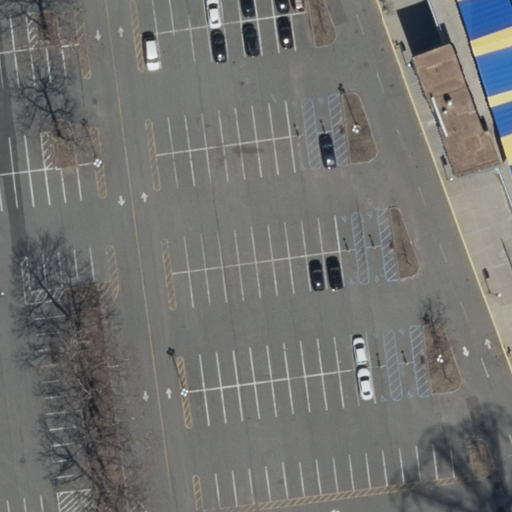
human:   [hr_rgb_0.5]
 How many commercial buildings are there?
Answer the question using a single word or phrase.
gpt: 0

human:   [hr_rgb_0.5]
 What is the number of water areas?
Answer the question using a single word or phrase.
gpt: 0

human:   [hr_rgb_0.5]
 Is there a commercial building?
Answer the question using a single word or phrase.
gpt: no

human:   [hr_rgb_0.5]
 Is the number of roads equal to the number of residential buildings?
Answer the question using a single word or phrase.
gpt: no

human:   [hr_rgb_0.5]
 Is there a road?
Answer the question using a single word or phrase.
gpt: yes

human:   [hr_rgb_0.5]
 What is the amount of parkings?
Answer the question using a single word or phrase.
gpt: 1

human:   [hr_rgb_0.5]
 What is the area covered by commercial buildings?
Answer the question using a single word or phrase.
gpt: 0m2

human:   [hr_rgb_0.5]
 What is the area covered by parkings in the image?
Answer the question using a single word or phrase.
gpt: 141m2

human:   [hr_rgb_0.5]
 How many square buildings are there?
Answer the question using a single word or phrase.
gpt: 0

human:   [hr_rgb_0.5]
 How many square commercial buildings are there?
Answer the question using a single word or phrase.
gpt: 0

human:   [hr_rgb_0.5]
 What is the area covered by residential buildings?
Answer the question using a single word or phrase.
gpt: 412m2

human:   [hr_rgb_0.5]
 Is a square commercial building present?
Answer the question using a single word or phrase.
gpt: no

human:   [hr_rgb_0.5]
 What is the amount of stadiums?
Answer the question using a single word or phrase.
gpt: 1

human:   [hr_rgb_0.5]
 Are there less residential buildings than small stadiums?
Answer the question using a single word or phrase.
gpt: no

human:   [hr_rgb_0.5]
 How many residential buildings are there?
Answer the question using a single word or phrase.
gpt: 1

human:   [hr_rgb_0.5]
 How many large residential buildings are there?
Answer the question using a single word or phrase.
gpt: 0

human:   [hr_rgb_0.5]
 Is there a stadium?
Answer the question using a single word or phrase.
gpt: yes

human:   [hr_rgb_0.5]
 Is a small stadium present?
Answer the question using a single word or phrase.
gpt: no

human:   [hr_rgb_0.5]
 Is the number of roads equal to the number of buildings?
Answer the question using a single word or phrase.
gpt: no

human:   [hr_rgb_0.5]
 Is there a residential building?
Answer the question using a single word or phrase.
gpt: yes

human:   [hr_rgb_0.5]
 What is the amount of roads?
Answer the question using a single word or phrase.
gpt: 10

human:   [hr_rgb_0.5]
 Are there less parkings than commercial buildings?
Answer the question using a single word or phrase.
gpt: no

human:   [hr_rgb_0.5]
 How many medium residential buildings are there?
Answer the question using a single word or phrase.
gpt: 1

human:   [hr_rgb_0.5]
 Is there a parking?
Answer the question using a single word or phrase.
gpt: yes

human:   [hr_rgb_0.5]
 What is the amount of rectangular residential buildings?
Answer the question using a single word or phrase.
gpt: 1

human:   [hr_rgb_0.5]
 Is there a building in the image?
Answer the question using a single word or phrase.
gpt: yes

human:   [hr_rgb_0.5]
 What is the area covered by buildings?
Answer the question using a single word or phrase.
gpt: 412m2

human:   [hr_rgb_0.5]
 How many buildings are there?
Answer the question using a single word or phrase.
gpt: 1

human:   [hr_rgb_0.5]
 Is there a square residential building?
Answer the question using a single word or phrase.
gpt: no

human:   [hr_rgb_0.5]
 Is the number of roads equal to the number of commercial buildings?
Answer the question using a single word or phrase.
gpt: no

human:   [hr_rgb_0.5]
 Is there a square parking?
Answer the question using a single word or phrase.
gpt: no

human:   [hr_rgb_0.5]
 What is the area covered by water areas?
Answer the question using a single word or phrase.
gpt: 0m2

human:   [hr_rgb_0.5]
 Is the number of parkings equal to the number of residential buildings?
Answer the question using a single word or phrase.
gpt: yes

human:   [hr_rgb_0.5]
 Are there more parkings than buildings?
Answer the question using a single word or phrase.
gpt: no

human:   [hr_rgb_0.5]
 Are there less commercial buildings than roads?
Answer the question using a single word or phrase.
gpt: yes

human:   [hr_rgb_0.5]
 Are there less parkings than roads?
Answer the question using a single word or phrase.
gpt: yes

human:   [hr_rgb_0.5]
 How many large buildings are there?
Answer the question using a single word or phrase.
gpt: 0

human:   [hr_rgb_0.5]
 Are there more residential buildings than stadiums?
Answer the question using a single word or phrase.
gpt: no

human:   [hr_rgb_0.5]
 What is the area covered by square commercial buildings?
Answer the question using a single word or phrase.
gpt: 0m2

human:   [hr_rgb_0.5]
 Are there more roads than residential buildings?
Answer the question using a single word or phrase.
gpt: yes

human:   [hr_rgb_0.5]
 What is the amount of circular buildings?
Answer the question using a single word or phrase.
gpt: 0

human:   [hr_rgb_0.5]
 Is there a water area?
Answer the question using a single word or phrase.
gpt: no

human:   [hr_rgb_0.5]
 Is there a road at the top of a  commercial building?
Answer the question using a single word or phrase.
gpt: no

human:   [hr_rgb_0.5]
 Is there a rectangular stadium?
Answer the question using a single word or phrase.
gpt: yes

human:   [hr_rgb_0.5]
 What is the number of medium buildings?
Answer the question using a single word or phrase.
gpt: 1

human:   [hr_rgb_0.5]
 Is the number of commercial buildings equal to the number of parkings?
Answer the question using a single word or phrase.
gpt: no

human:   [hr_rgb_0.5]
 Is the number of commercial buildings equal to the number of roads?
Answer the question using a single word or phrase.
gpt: no

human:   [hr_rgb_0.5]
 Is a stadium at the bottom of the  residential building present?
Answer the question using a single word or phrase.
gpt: no

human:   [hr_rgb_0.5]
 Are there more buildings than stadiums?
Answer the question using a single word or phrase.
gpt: no

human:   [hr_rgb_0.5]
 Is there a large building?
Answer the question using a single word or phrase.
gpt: no

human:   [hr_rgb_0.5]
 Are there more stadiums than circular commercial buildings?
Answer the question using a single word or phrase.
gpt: yes

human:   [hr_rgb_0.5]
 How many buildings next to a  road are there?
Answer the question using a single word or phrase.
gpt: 1

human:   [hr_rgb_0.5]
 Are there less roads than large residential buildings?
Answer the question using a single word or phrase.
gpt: no

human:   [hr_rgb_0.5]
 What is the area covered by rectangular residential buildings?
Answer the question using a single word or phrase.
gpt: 412m2

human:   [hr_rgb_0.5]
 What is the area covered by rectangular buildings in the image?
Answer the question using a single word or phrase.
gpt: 412m2

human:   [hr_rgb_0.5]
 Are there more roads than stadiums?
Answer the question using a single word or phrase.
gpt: yes

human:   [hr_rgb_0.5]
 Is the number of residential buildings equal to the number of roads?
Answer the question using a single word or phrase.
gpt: no

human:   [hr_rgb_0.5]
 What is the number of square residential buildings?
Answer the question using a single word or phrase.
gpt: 0

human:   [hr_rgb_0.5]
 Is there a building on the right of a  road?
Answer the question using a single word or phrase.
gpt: yes

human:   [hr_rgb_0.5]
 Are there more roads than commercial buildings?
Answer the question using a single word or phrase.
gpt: yes

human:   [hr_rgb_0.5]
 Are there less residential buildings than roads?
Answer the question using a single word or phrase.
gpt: yes

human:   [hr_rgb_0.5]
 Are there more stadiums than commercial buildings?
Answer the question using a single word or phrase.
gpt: yes

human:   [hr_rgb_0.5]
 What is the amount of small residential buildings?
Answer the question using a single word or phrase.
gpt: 0

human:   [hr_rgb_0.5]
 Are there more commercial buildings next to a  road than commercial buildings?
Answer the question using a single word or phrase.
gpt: no